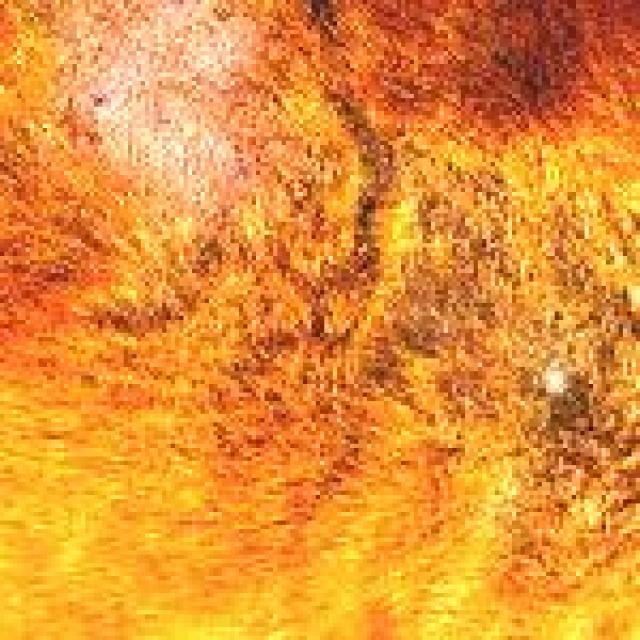
Canine fungal skin infection — characterized by alopecia, scaling, crusting, and circular lesions. Common agents include Malassezia and Candida species.